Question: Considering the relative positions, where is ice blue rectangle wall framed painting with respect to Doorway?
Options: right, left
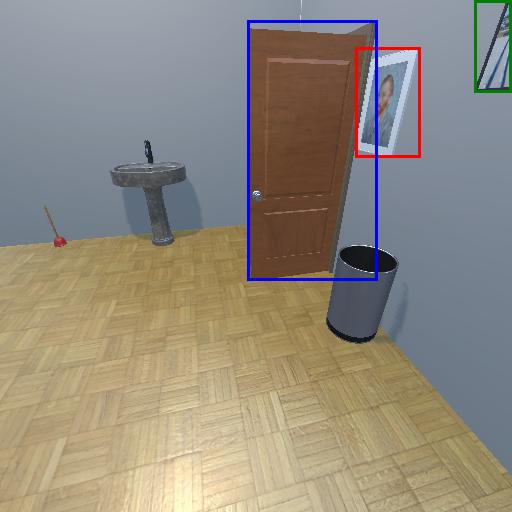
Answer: right